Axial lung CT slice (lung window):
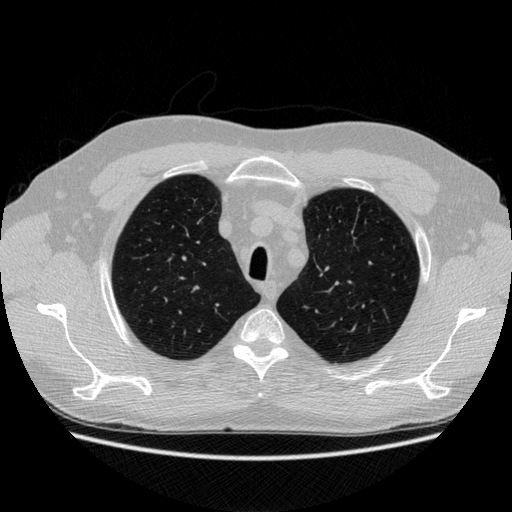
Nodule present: no